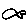
Label: fish